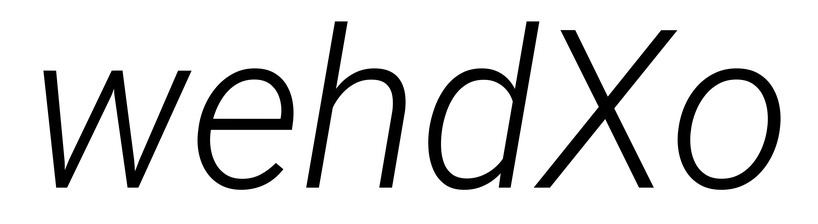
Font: Roboto-Italic_Light_Italic